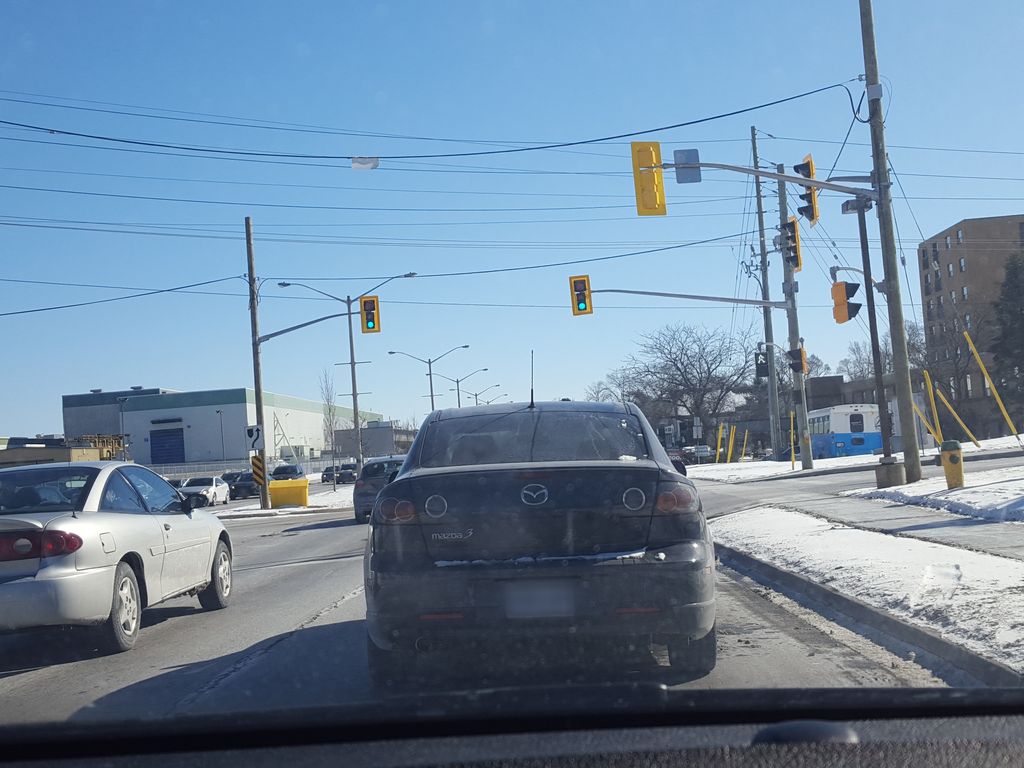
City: kitchener-waterloo